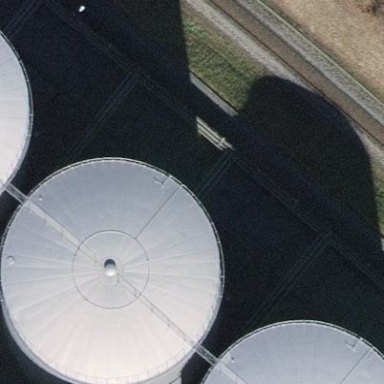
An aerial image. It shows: Building with storage tank.